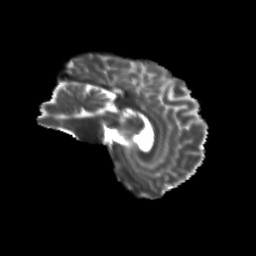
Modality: T2w
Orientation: sagittal
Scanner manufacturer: siemens
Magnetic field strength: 3 T
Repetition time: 9.2 s
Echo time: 0.084 s